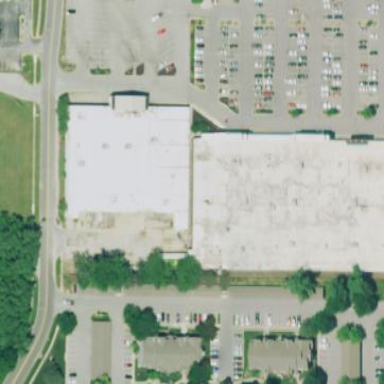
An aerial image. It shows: Commercial building.